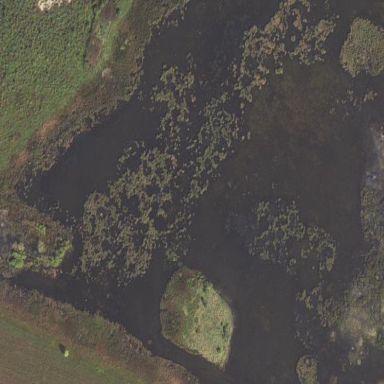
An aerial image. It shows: Marsh wetland.